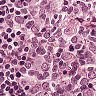
Metastatic tissue present: no